Question: i want install svn plugin with eclipse. and i found this site for instruction
<URL>
and i give following download link on my "Help-- Install New Software" option
<URL>
but when i try to download the plugin eclipse give me following error

i dont why ?
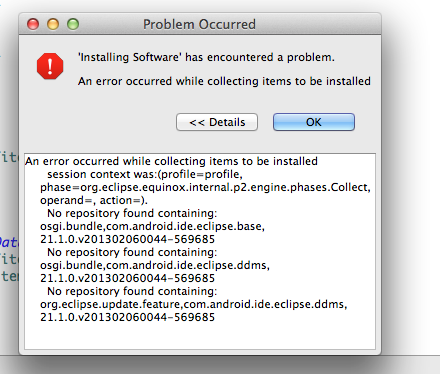
Answer: Quote from your tutorial:
'''
On the 'Add Repository' form enter the URL to the Subversive update site.
The proper URL can be found on http://www.eclipse.org/subversive/downloads.php.
Also the update-site for Subversive integration plug-ins can be added in
the same way.
'''
The link provided above is the update-repository, its just an information page where you can find the latest repository URL.
Try this one:
'''
http://download.eclipse.org/technology/subversive/1.0/update-site-1.0.1/
'''
Hope this helpes, have Fun!